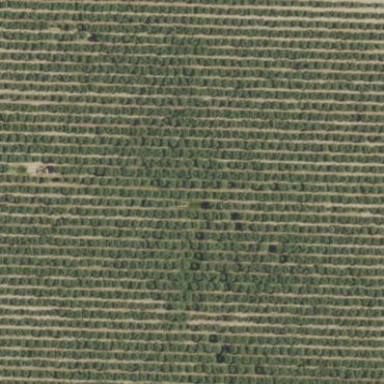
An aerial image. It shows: Vineyard.